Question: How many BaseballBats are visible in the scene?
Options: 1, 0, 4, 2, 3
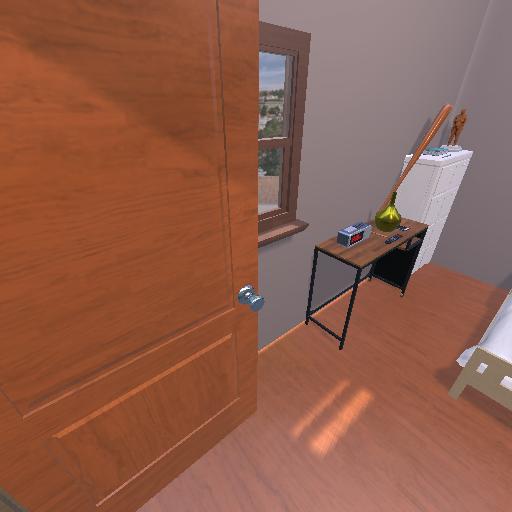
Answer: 1